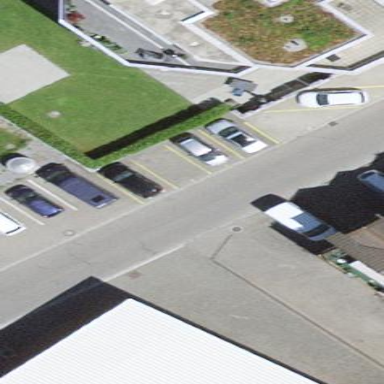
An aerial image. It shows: Parking area.